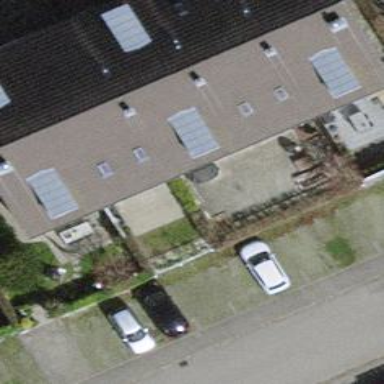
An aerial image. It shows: Terrace building.